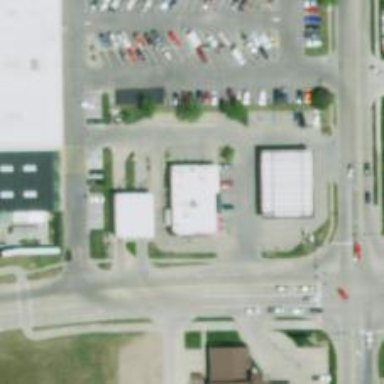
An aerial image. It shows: Convenience shop.